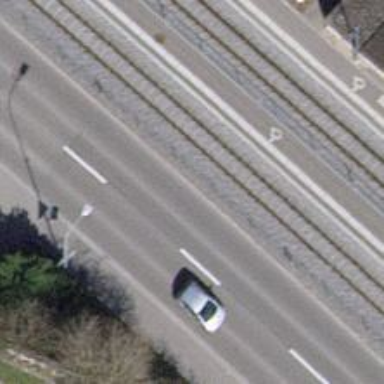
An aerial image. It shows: Public transport stop position along the railway.